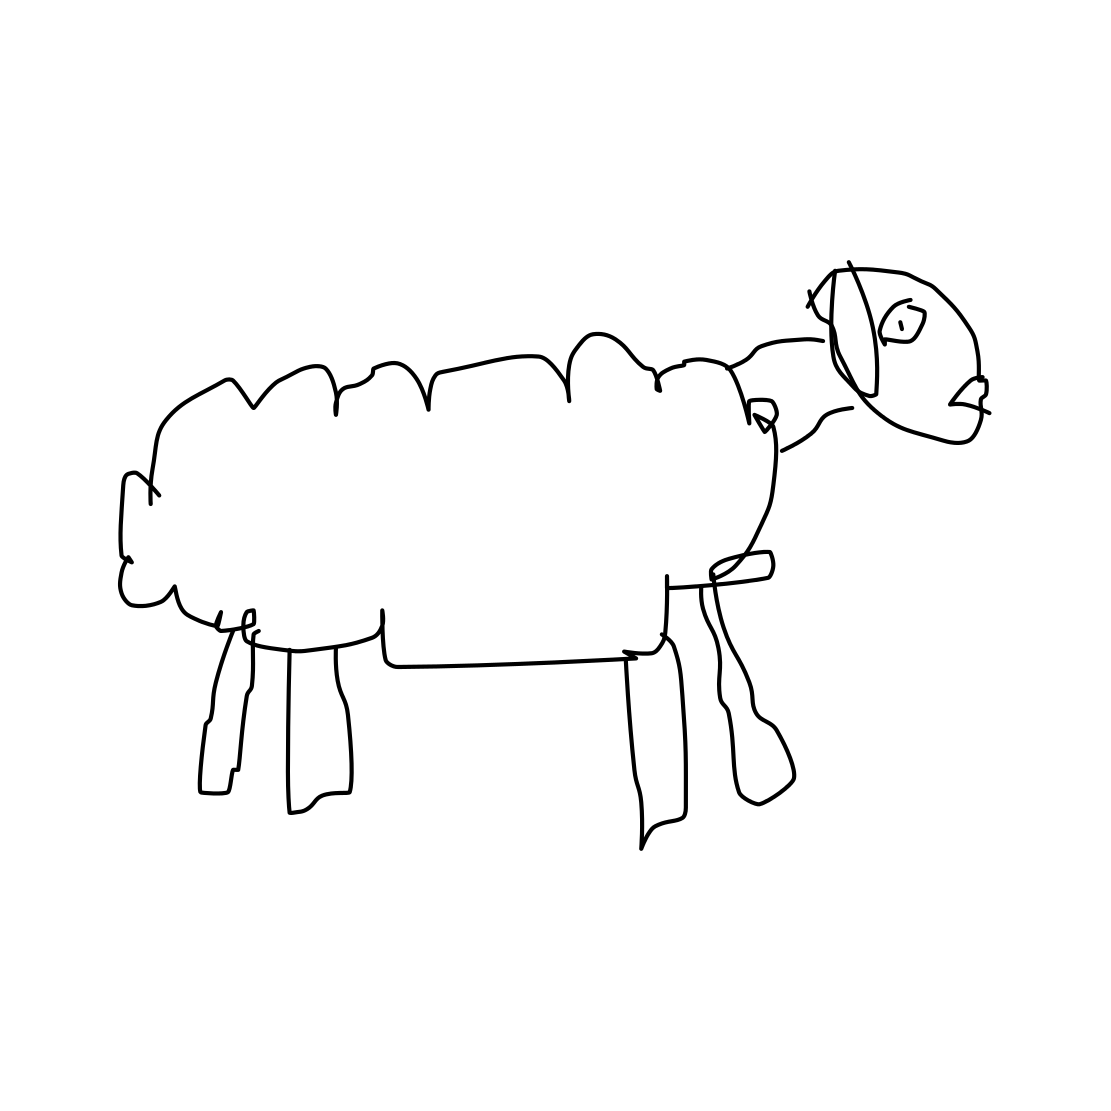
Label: sheep